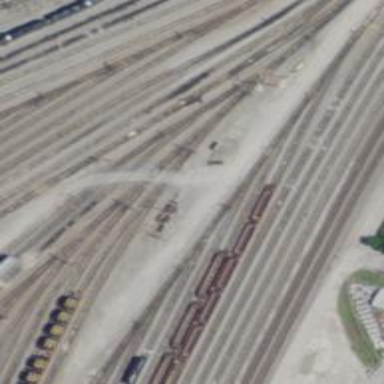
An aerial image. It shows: Railway yard.